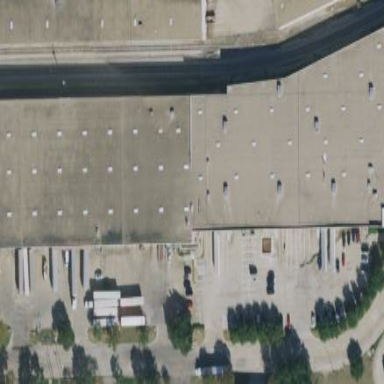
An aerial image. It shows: Warehouse building.